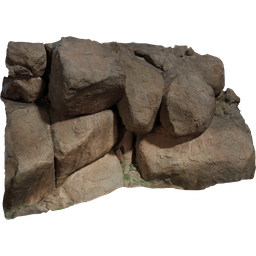
Label: nature